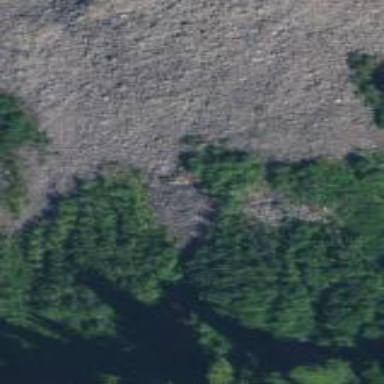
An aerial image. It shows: Natural scree.